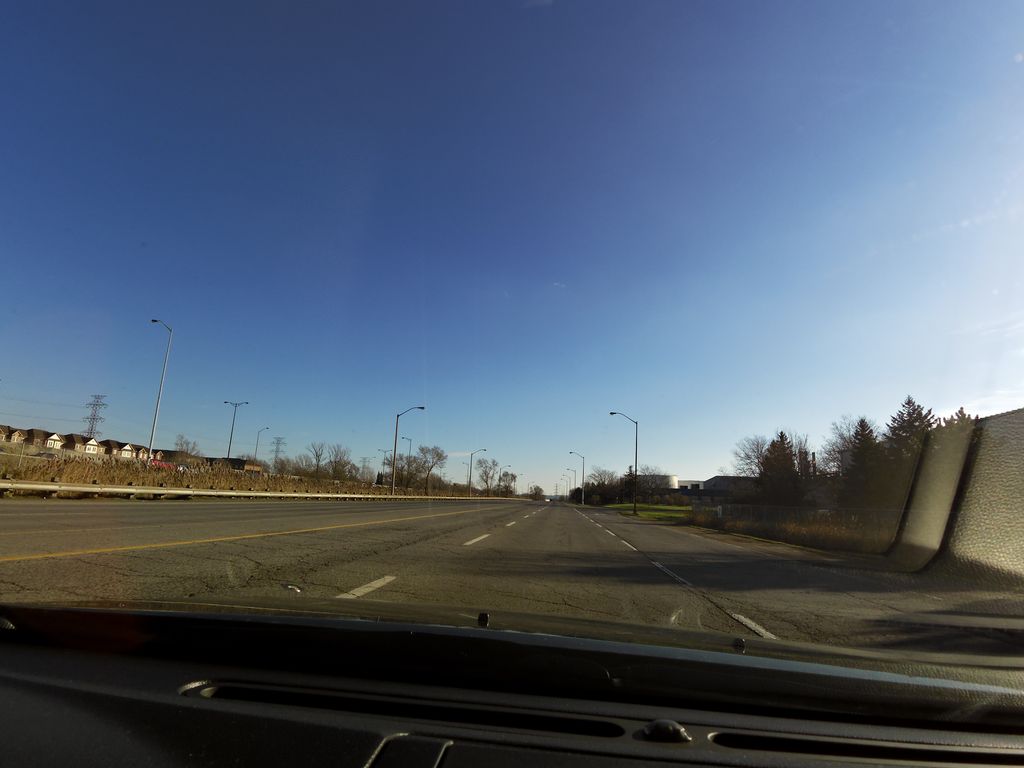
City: hamilton